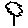
Label: tree